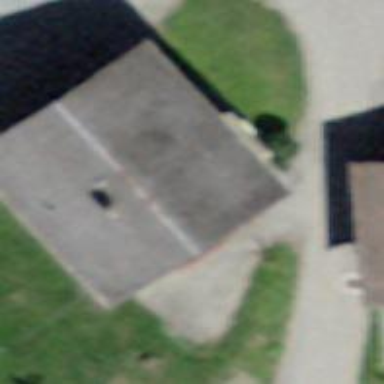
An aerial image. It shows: Simple and straightforward house.